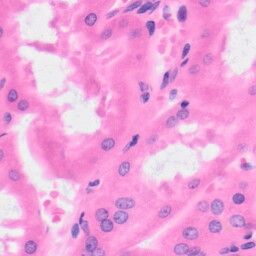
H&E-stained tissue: Kidney